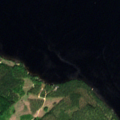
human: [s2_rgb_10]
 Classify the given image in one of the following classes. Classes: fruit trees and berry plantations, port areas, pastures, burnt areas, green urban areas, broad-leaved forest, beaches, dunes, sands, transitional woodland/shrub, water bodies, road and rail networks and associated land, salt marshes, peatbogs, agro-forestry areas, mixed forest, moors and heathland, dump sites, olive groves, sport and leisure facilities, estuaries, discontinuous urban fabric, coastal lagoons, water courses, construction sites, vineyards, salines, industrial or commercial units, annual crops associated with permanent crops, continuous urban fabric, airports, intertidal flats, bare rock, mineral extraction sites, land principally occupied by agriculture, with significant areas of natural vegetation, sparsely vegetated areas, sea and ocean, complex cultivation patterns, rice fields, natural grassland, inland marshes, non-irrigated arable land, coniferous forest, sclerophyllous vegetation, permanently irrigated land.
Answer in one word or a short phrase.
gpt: coniferous forest, mixed forest, water bodies